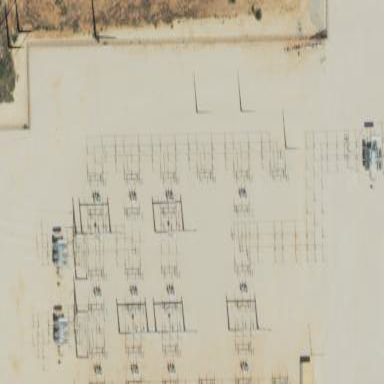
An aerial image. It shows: Power substation with transmission level designation. It is enclosed by fence.